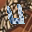
Label: 4